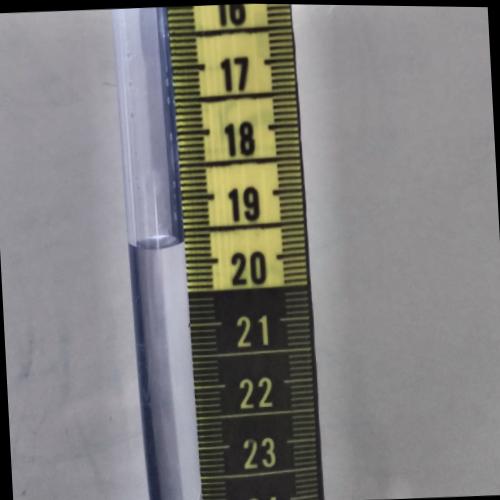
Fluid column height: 19.7 cm